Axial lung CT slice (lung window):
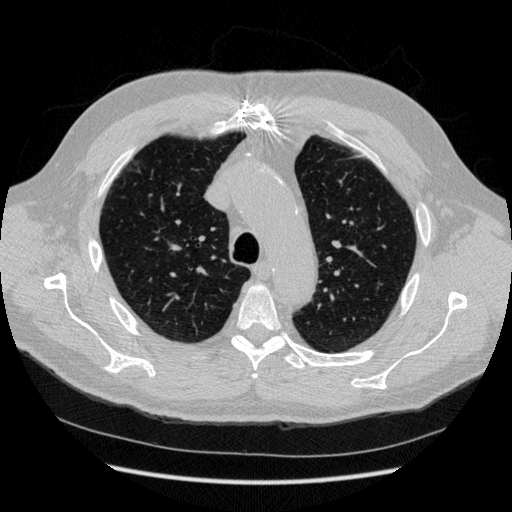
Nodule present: no